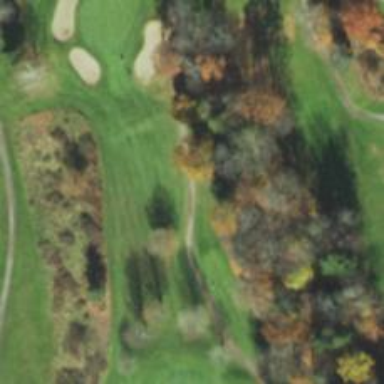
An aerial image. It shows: Path used for both walking and golf.